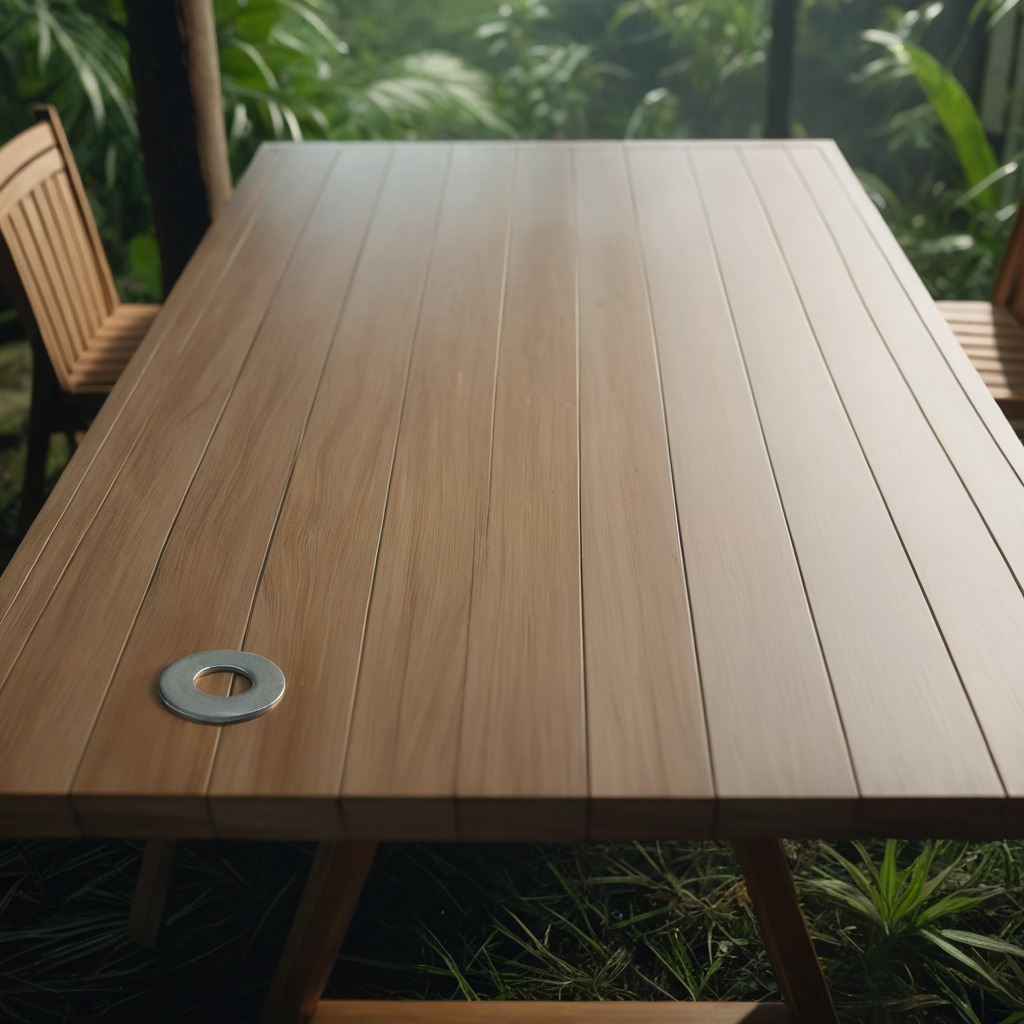
A flat metal washer is lying on the wooden table inside a jungle field workshop tent humid ambient light worn but